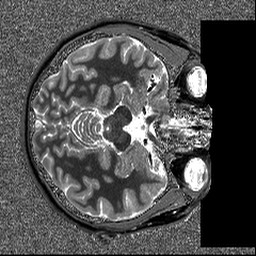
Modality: T1map
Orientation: axial
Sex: female